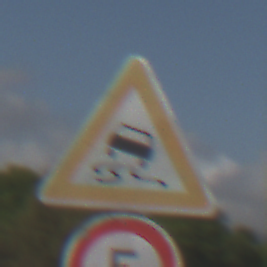
Verkehrszeichen: SchleuderOderRutschgefahr
Zusatzzeichen unten: Geschwindigkeit5
Umgebung: Outdoor, Nature
Tageszeit: MorningAfternoon
Wetter: PartlyCloudy
Licht: Natural
Jahreszeit: NotSpecified
Kontrast: HighContrast